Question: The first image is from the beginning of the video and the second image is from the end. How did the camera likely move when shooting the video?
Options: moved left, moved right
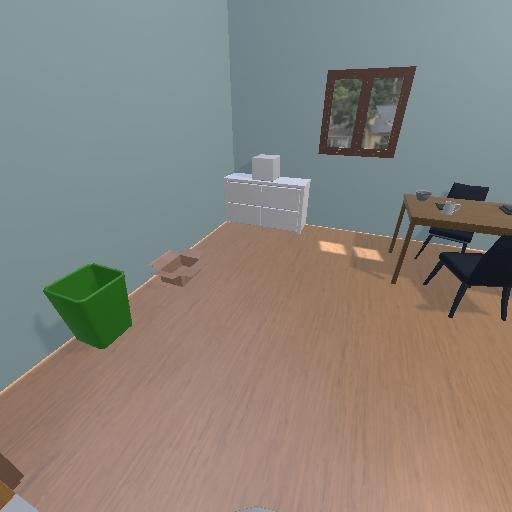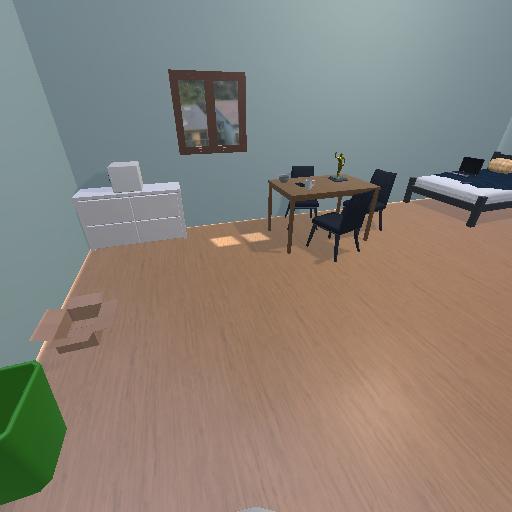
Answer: moved left